Field crop: maize
Growth stage: 2
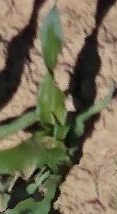
Species: maize